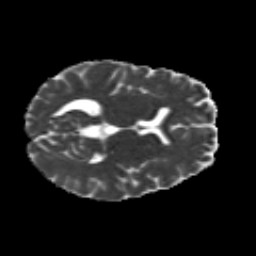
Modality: MD
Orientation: axial
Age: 23
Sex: female
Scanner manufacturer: siemens
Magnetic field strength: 3 T
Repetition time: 8.8 s
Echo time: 0.085 s